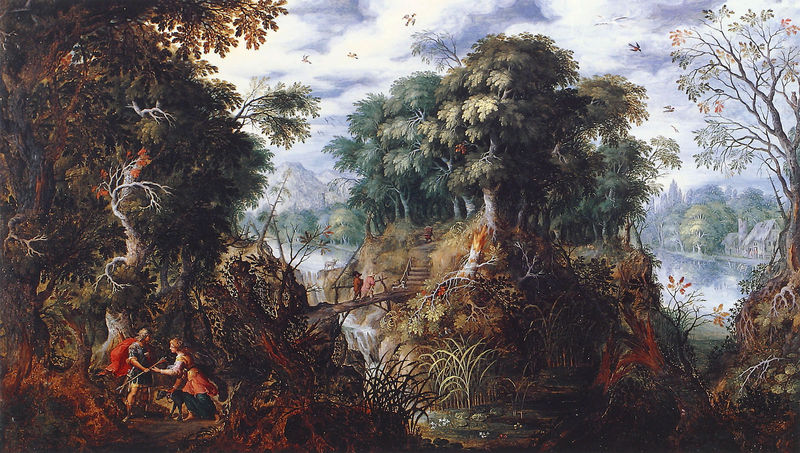
Titel: Landschaft mit Cephalus, der eine Gabe von Procis erhält
Institution: Virginia, Museum of Fine Arts
Schlagwörter: kämpfer, fluss, see, frau, ölbild, brücke, paar, tal, wald, bewegt, gebirge, treffen, flora, ritter, verblauung, belebt